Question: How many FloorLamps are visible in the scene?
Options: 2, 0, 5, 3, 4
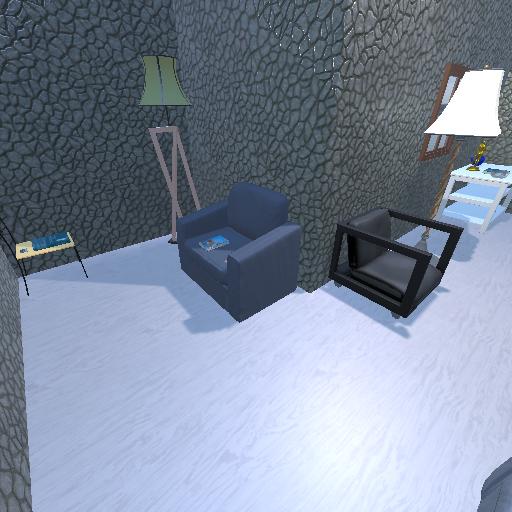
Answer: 2